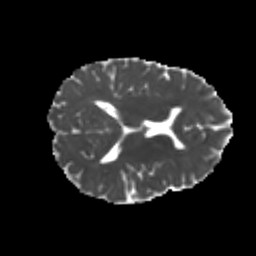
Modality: MD
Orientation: axial
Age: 23
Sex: female
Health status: healthy
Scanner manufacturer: philips
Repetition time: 7.387 s
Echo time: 0.08599 s